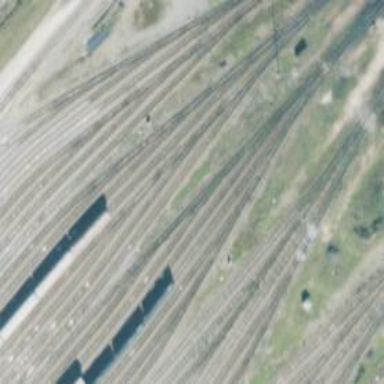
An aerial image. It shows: Railway yard used for servicing trains.